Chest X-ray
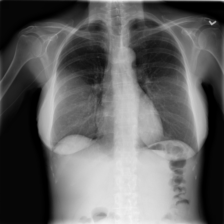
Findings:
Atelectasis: negative
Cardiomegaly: negative
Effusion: negative
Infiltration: positive
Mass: negative
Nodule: negative
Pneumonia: negative
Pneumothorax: negative
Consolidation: negative
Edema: negative
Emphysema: negative
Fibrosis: negative
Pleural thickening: negative
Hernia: negative